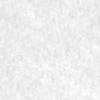
Label: no_change